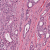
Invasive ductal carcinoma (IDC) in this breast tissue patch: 1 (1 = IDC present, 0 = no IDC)